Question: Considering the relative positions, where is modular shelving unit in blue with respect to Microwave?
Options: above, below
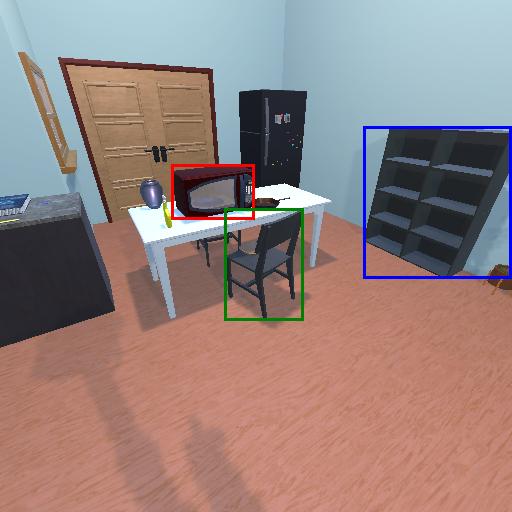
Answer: above